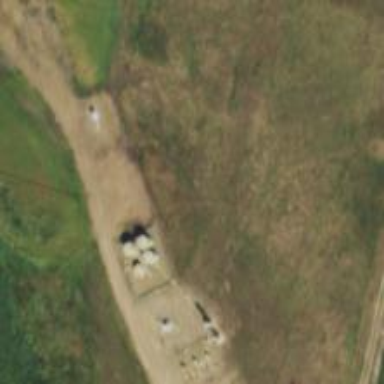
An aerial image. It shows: Storage tank that is man-made.